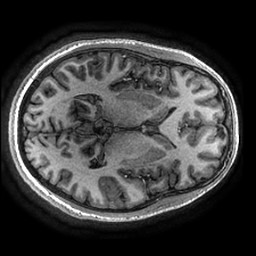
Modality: T1w
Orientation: axial
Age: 22
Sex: female
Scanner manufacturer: ge
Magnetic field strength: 3 T
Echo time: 0.002736 s